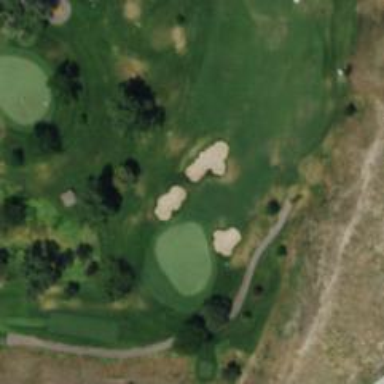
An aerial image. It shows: Golf hole.